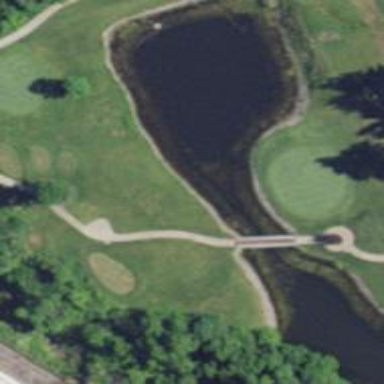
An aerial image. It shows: Golf hole.